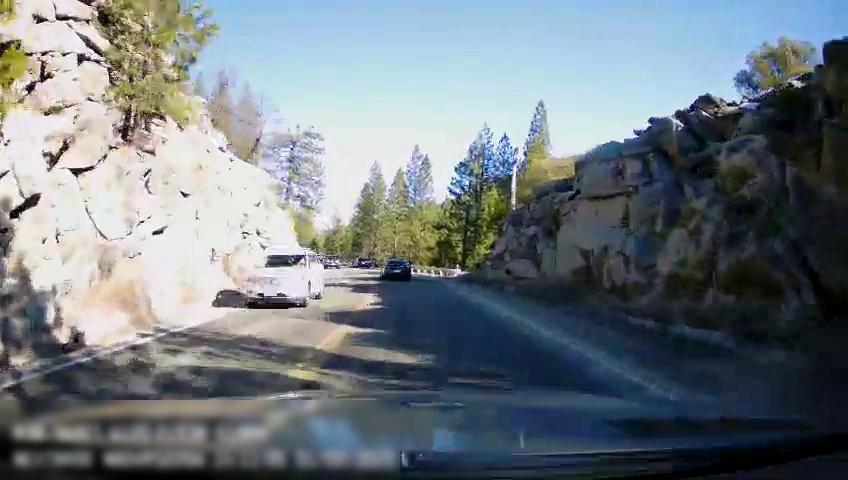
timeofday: Day
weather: Sunny
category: Drivable Space
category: Vehicles | Car
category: Vehicles | Car
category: Vehicles | SUV
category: Vehicles | SUV
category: Lanes | Opposite Lane
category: Lanes | Current Lane
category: Lanes | Opposite Lane
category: Lanes | Current Lane